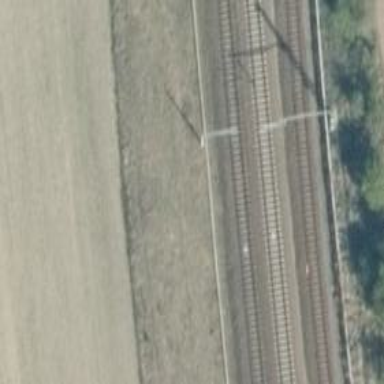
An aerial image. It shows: Milestone along the railway track with catenary mast.